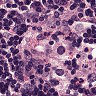
Metastatic tissue present: no